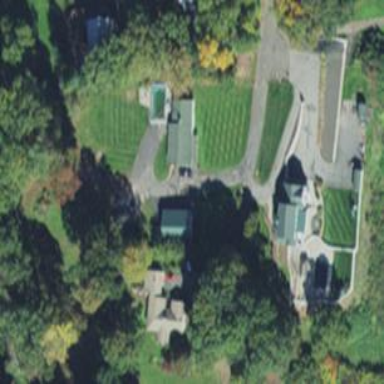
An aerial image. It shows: Driveway.